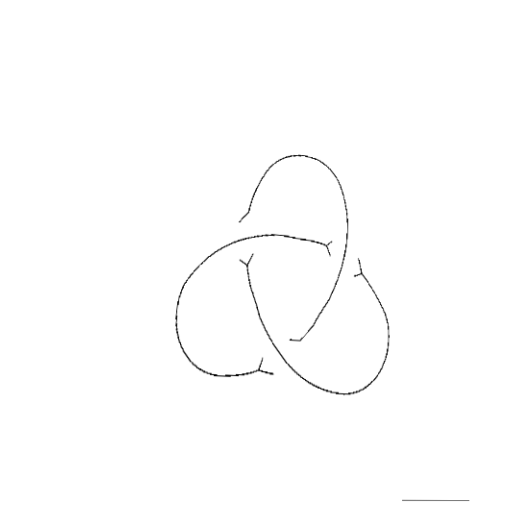
Crossing number: 3